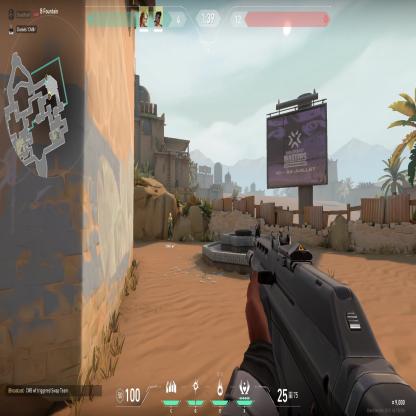
Label: teammate